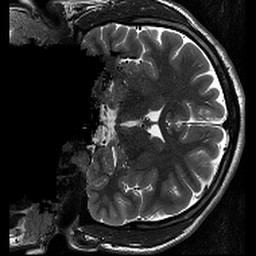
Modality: T2w
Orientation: coronal